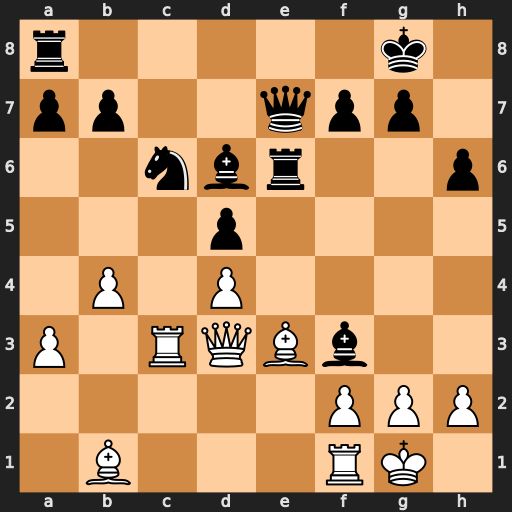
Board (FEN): r5k1/pp2qpp1/2nbr2p/3p4/1P1P4/P1RQBb2/5PPP/1B3RK1
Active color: w
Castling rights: -
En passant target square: -
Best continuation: Qh7+ Kf8 Qh8#